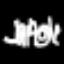
Label: angel